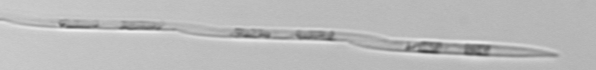
Label: Pseudo-nitzschia